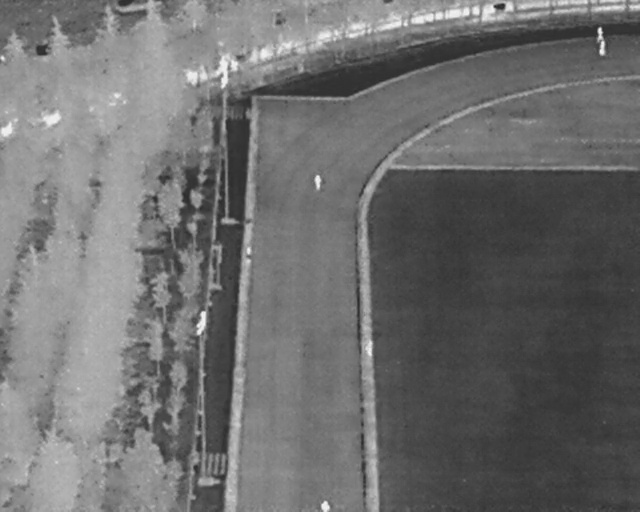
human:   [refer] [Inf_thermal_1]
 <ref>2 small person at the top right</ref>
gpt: <box>[[92, 8, 95, 10, 2], [92, 6, 95, 7, 2]]</box>

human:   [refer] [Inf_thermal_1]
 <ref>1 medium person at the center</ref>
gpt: <box>[[48, 34, 51, 36, 2]]</box>

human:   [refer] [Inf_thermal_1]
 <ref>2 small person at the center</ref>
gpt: <box>[[56, 67, 59, 68, 2], [37, 48, 40, 50, 2]]</box>